Question: I have a very simple form that I am trying to use BootStrap from the ExtLib with. Everything is fine until I add a field that is of type Date or Time. Any fields after that field are then off in the design. I would like the labels on the left and the fields on the right. As you can see in this example the "von" and "bis" fields are off once the "Datum" field is displayed (yes, I do see that "Jause" and "Mittagessen" are not aligned correctly, I'll see what the problem is there later :) I have tried everything but cannot see my mistake.
Here is what I am getting in Chrome:

And here is the code:
'''
<?xml version="1.0" encoding="UTF-8"?>
<xp:view xmlns:xp="http://www.ibm.com/xsp/core">
<xp:panel>
<xp:this.data>
<xp:dominoDocument var="document1" formName="fmTermin"></xp:dominoDocument>
</xp:this.data>
<div class="panel panel-default">
<div class="panel-body">
<form class="form-horizontal">
<div class="form-group">
<label class="col-sm-2 control-label">Mitarbeiter_in</label>
<div class="col-sm-10">
<p class="form-control-static">
<xp:text escape="true" id="computedField1">
<xp:this.value><![CDATA[#{javascript:context.getUser().getFullName()}]]></xp:this.value>
</xp:text>
</p>
</div>
</div>
<div class="form-group">
<label class="col-sm-2 control-label">Standort</label>
<div class="col-sm-10">
<p class="form-control-static">
<xp:text escape="true" id="computedField2">
<xp:this.value><![CDATA[#{javascript:userName = context.getUser().getFullName();
@DbLookup(@DbName(), "vwMitarbeiterInNachStandort", userName, 2)}]]></xp:this.value>
</xp:text>
</p>
</div>
</div>
<div class="form-group">
<label class="col-sm-2 control-label">Kind</label>
<div class="col-sm-10">
<p class="form-control-static">
<xp:comboBox id="comboBox1" value="#{document1.nachname}" style="width:350px">
<xp:selectItems>
<xp:this.value><![CDATA[#{javascript:userName = context.getUser().getFullName();
standort = @DbLookup(@DbName(), "vwMitarbeiterInNachStandort", userName, 2);
kinder = @DbLookup(@DbName(), "vwKindNachStandort", standort, 2);
kinder
}]]></xp:this.value>
</xp:selectItems>
</xp:comboBox>
</p>
</div>
</div>
<div class="form-group">
<label class="col-sm-2 control-label">Jause</label>
<div class="col-sm-10">
<xp:checkBox text="Jause" id="checkBox1" value="#{document1.Jause}" checkedValue="1" uncheckedValue="0"
defaultChecked="true"
></xp:checkBox>
</div>
</div>
<div class="form-group">
<label class="col-sm-2 control-label">Mittagessen</label>
<div class="col-sm-10">
<xp:checkBox text="Mittagessen" id="checkBox2" value="#{document1.mittagessen}" checkedValue="1" uncheckedValue="0"
defaultChecked="true">
</xp:checkBox>
</div>
</div>
<div class="form-group">
<xp:label value="Datum" id="label1" for="datum" styleClass="control-label col-sm-2">
</xp:label>
<div class="col-sm-10">
<xp:inputText id="datum" value="#{document1.datum}" defaultValue="#{javascript:@Now()}">
<xp:dateTimeHelper></xp:dateTimeHelper>
<xp:this.converter>
<xp:convertDateTime type="date" dateStyle="short"></xp:convertDateTime>
</xp:this.converter>
</xp:inputText>
</div>
</div>
<div class="form-group">
<label class="col-sm-2 control-label">Von</label>
<div class="col-sm-10">
<xp:inputText id="von" value="#{document1.von}" defaultValue="#{javascript:@Now()}">
<xp:dateTimeHelper></xp:dateTimeHelper>
<xp:this.converter>
<xp:convertDateTime type="time" timeStyle="short"></xp:convertDateTime>
</xp:this.converter>
</xp:inputText>
</div>
</div>
<div class="form-group">
<label class="col-sm-2 control-label">Bis</label>
<div class="col-sm-10">
<xp:inputText id="bis" value="#{document1.bis}" defaultValue="#{javascript:@Now()}">
<xp:dateTimeHelper></xp:dateTimeHelper>
<xp:this.converter>
<xp:convertDateTime type="time" timeStyle="short"></xp:convertDateTime>
</xp:this.converter>
</xp:inputText>
</div>
</div>
</form>
</div>
</div>
</xp:panel>
</xp:view>
'''
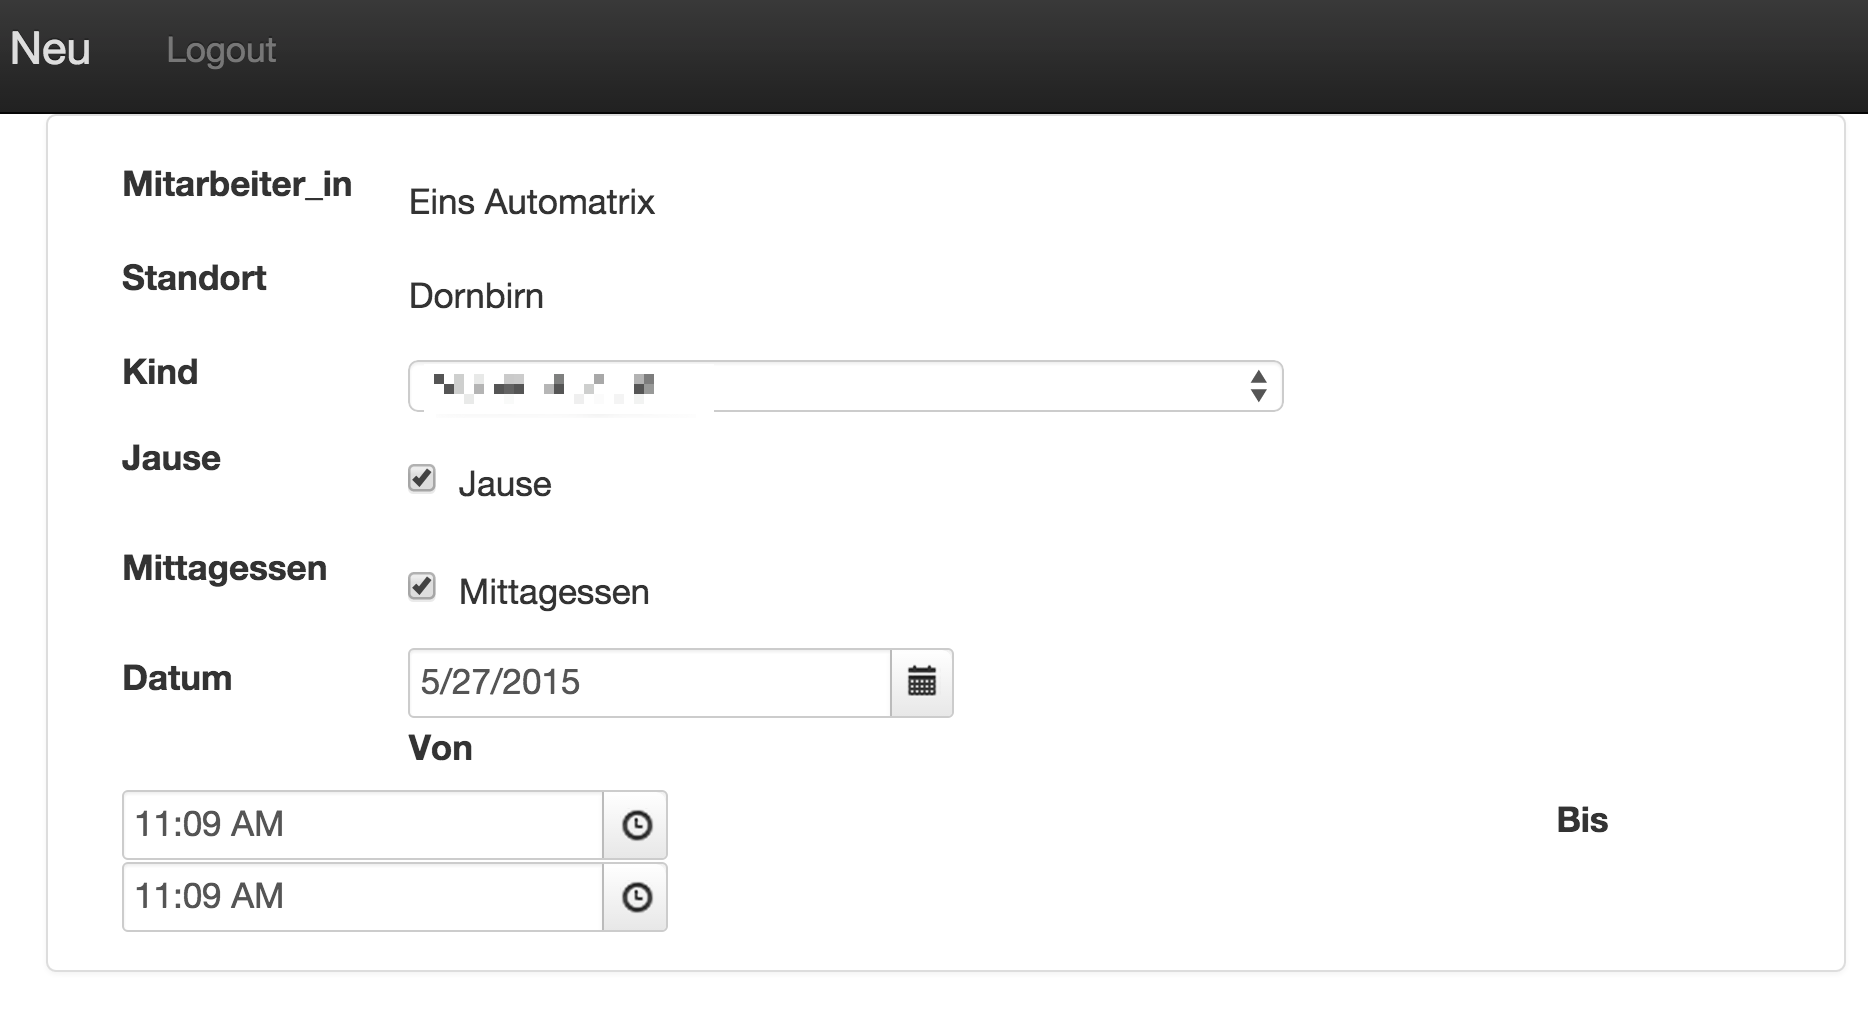
Answer: Mark answered the question but I cannot seem to find the "Mark as Answered" flag in the comment! Here is his answer:
I've copied your code and tested it with v11 of the ExtLib and the built-in Bootstrap3.2.0 theme. I've changed the to a . Adding your own form tags to an XPage isn't a good idea. After that it looked Ok: Von und Bis were rendered just as the other labels